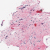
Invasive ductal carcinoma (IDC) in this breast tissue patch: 0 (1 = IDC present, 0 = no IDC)